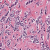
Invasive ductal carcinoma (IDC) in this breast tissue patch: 1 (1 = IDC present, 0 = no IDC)